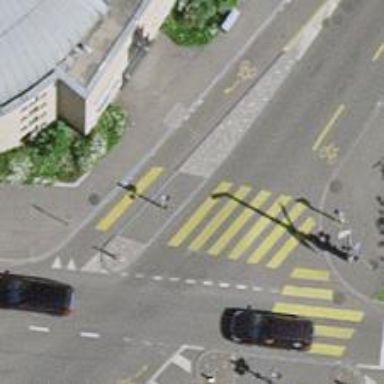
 featuring lane for cyclists on both sides."